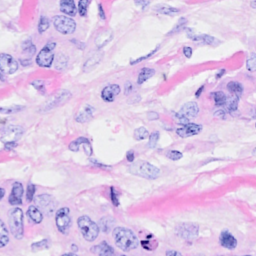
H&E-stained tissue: Breast